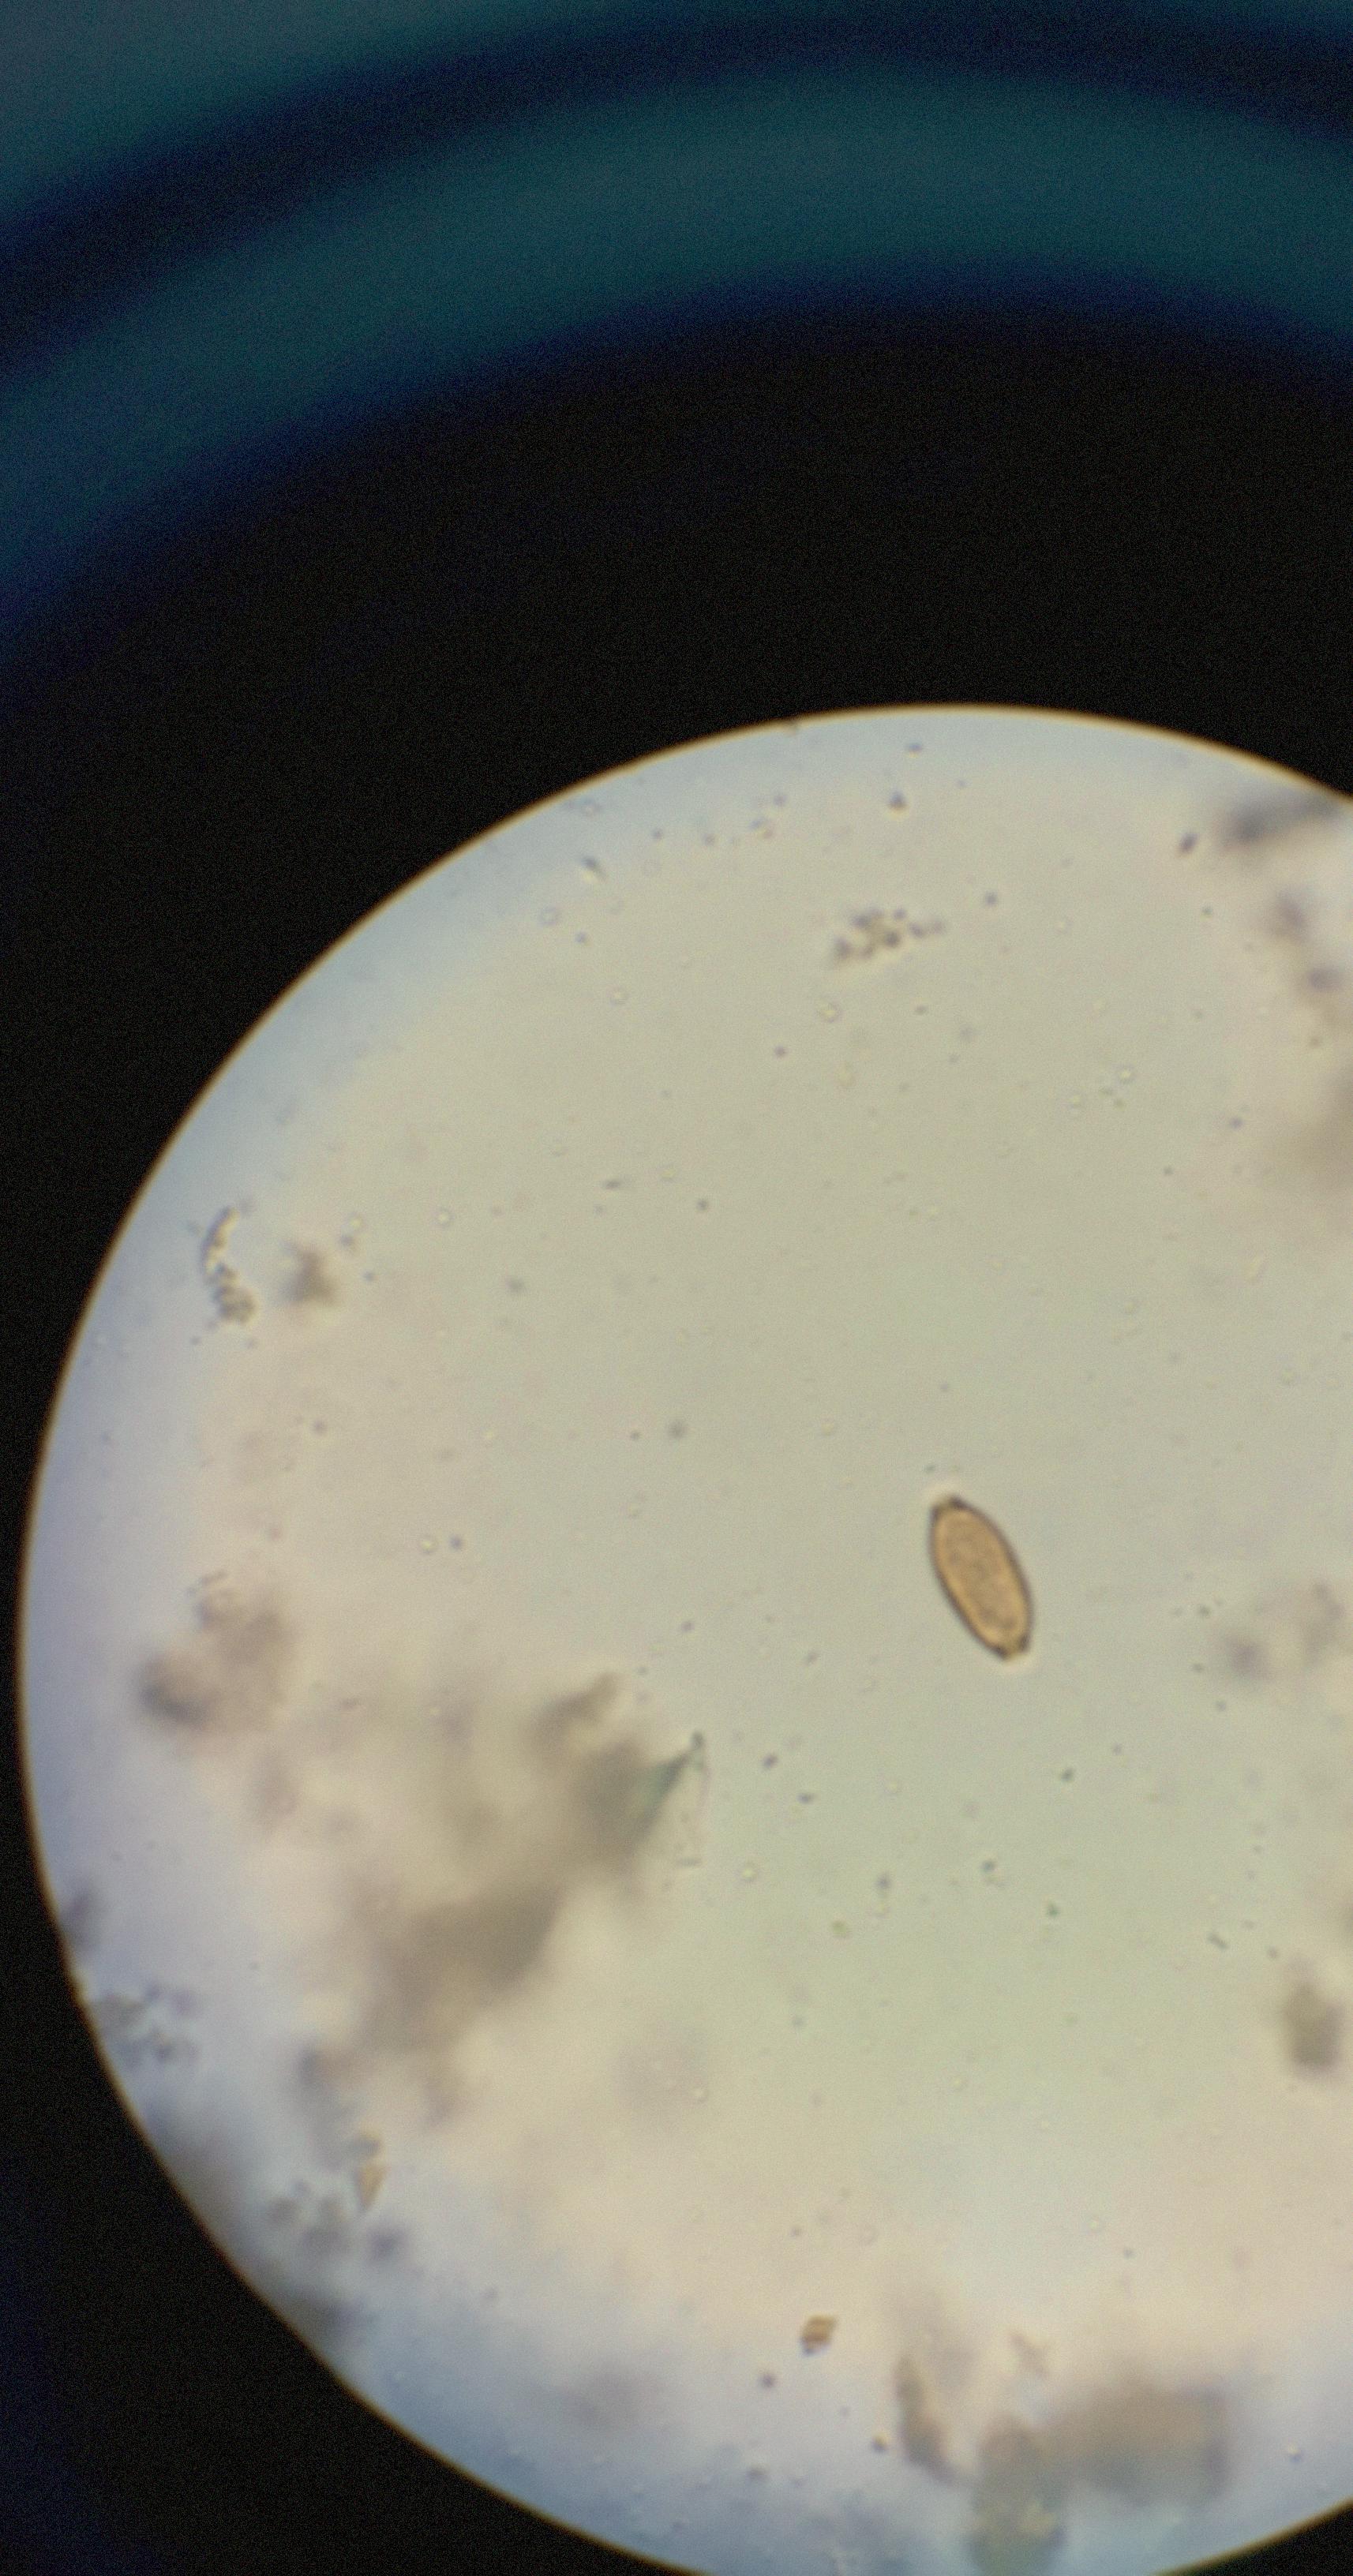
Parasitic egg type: Trichuris trichiura